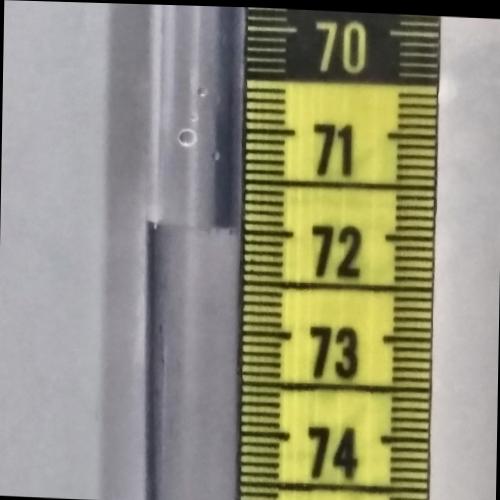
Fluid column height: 72.0 cm